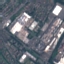
Label: Industrial